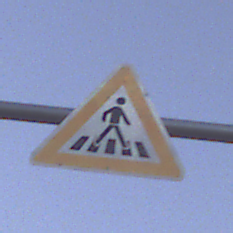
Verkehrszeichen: FussgaengerueberwegLinks
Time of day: Dusk
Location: Outdoor (Nature)
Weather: Clear
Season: NotSpecified
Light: Natural